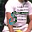
Label: 5